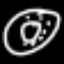
Label: donut